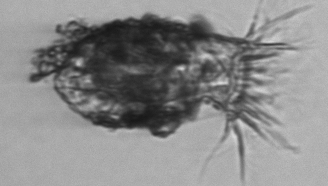
Label: Stenosemella_pacifica